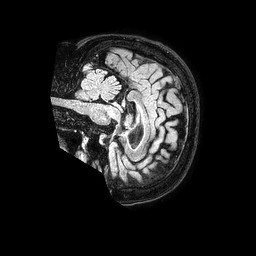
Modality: FLAIR
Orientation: sagittal
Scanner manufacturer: philips
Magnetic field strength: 1.5 T
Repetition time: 4.8 s
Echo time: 0.3 s